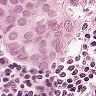
Metastatic tissue present: yes